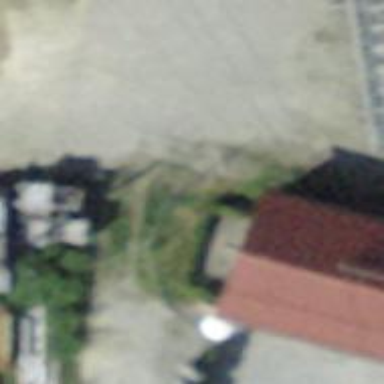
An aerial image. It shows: Transportation building.